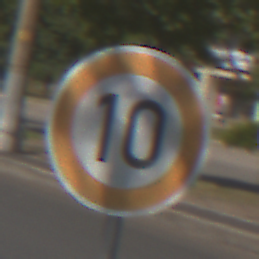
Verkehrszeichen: Geschwindigkeit10
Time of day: Midday
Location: Outdoor (Urban)
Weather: Clear
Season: NotSpecified
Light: Natural